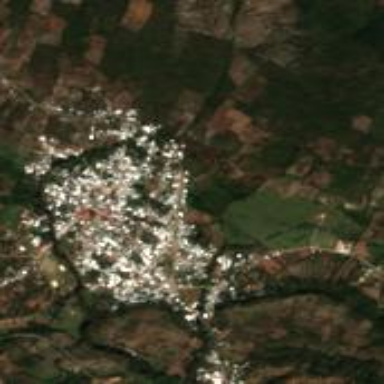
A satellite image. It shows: Town.